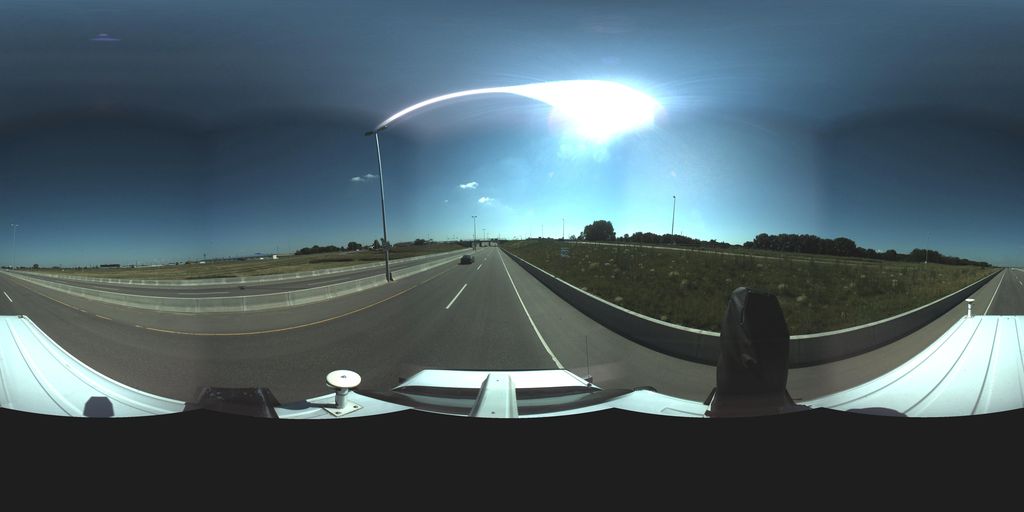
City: saskatoon